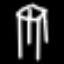
Label: chair